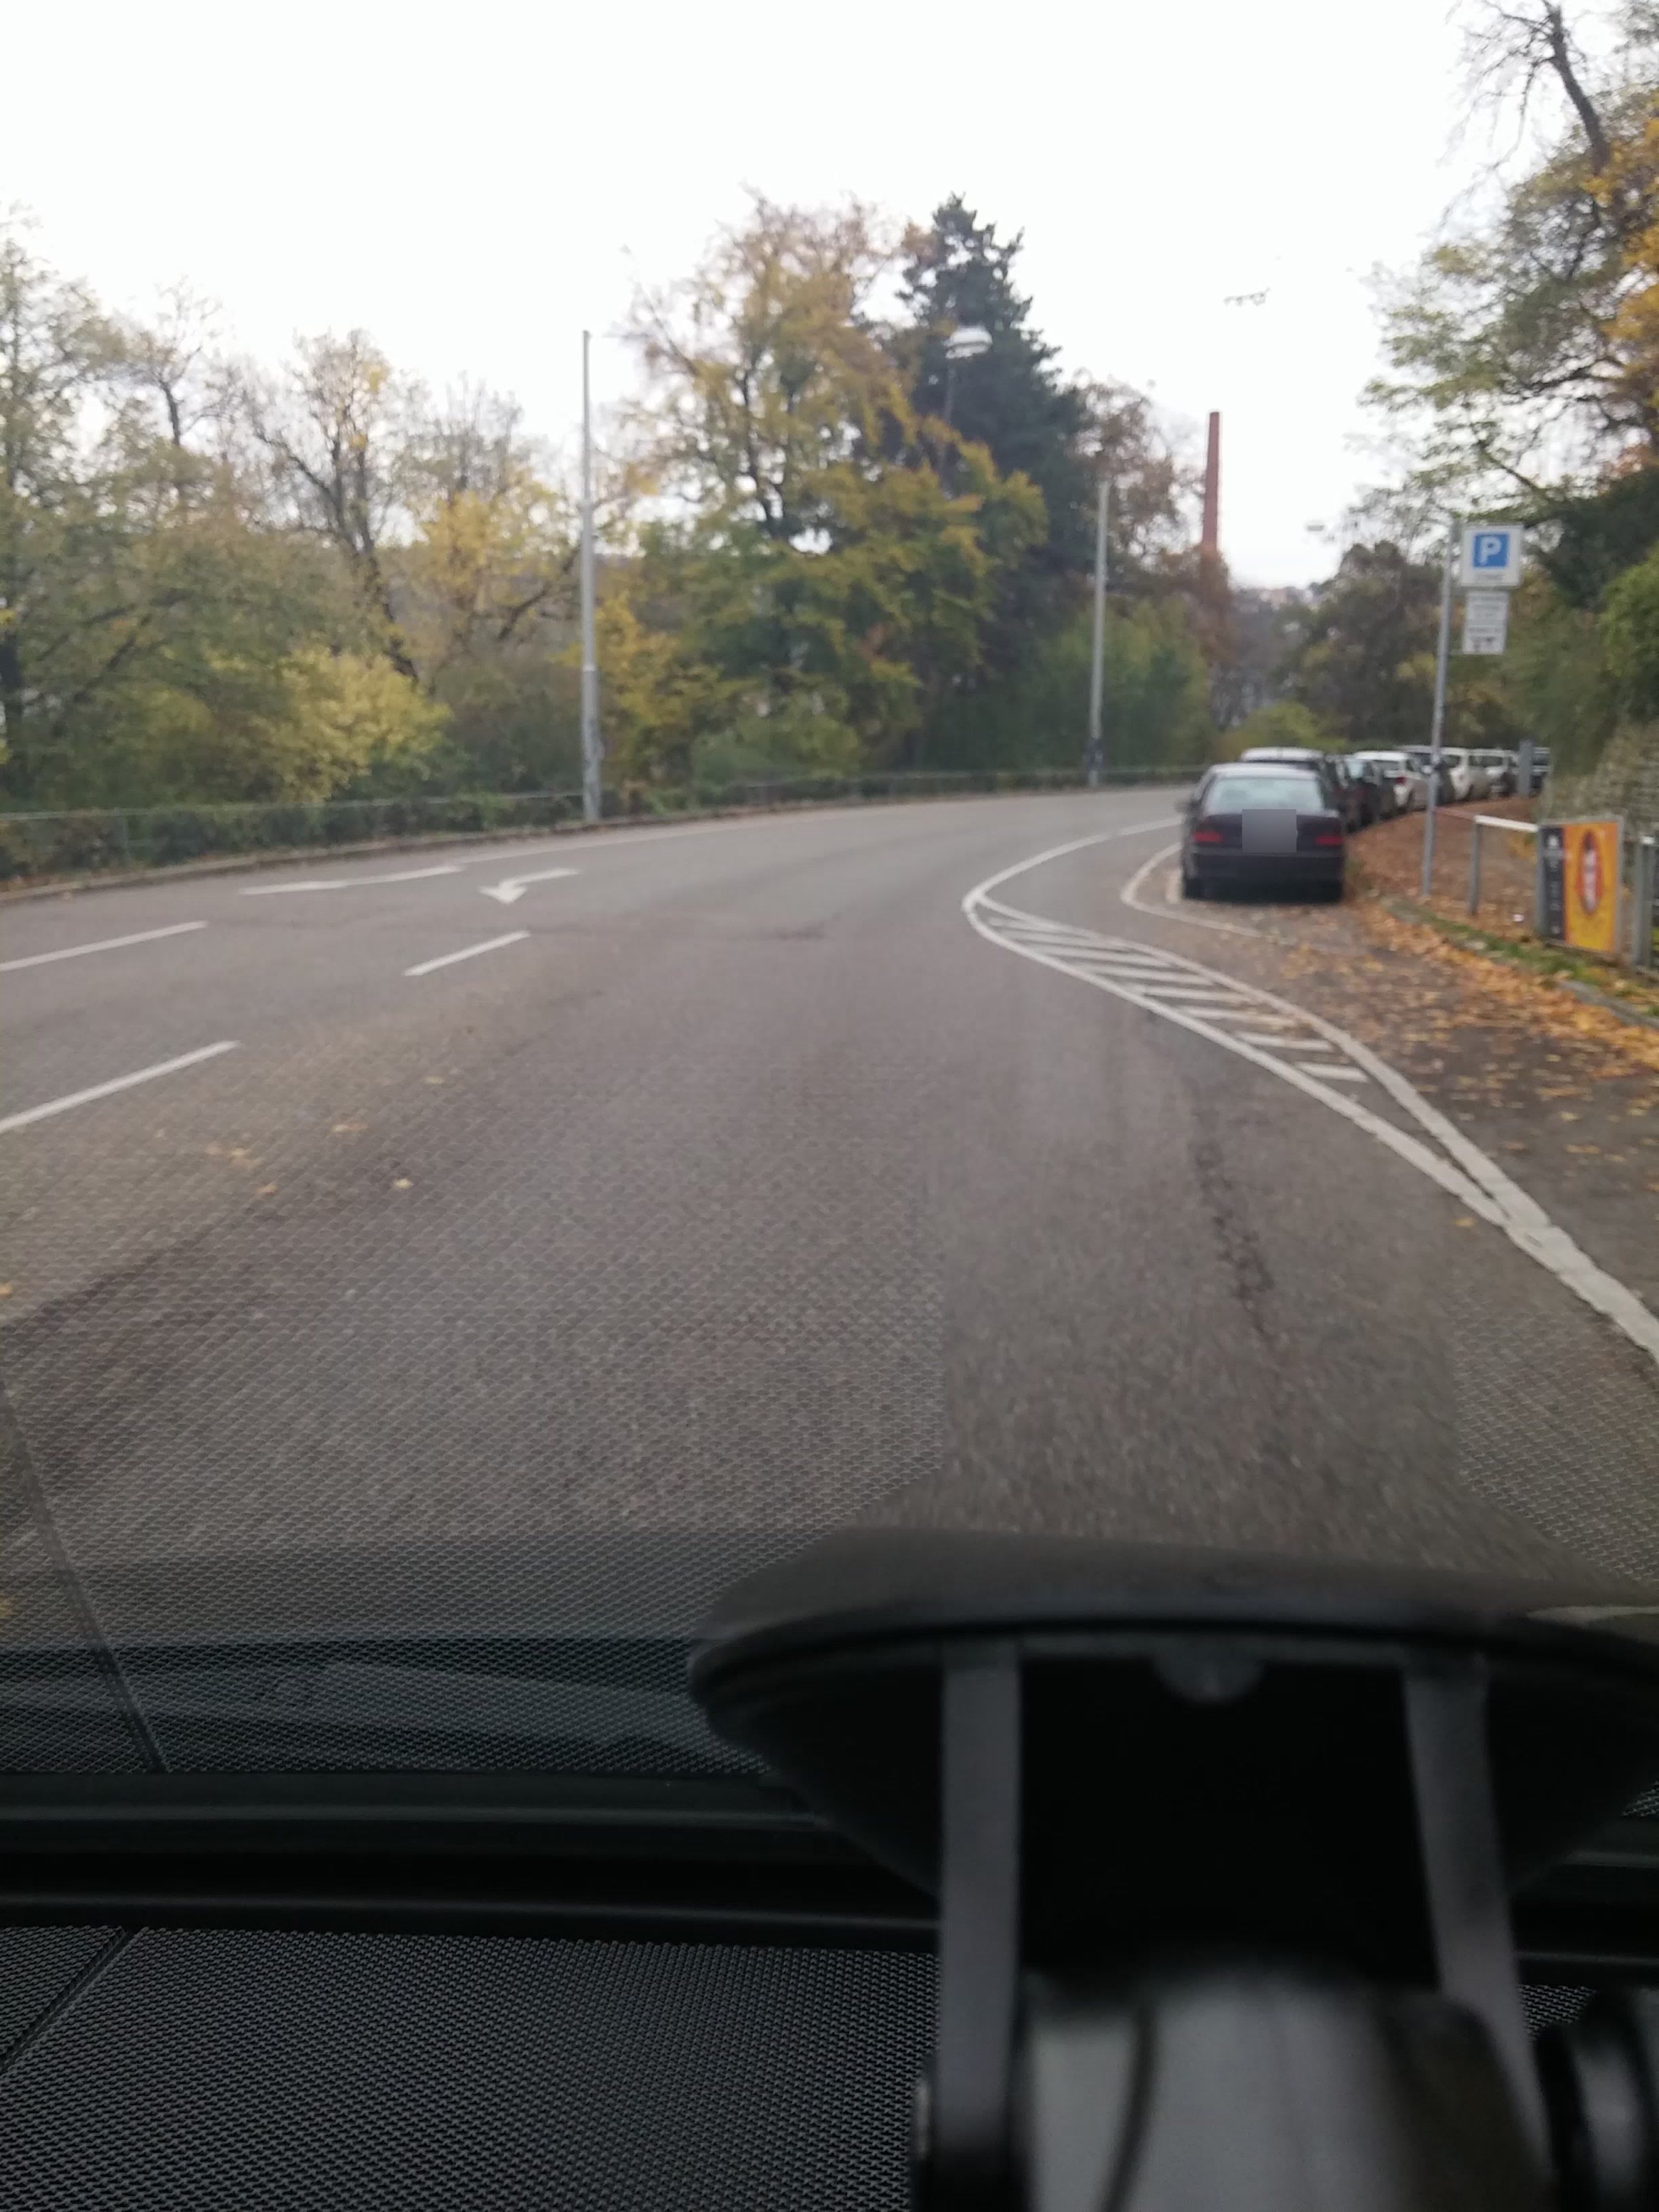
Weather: clear
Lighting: day
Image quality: slightly poor
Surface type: driving surface
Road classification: path
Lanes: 3
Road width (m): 2.5
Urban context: urban centre
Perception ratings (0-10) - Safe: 3.15, Lively: 4.92, Beautiful: 3.88, Boring: 2.25, Depressing: 1.63, Wealthy: 2.41